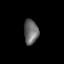
Tissue: lung
Cell type: Myeloid cells
Senescence score: 0.2435
Nuclear area (px): 342
Mean DAPI intensity: 107.664